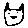
Label: cat